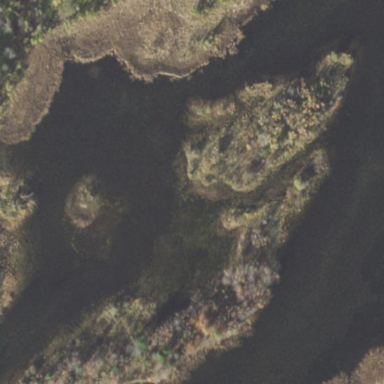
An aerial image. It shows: Islet covered with scrub vegetation.